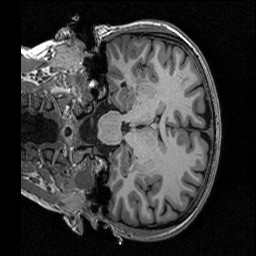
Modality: T1w
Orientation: coronal
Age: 27
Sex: female
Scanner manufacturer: siemens
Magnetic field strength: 3 T
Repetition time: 2.53 s
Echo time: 0.00267 s